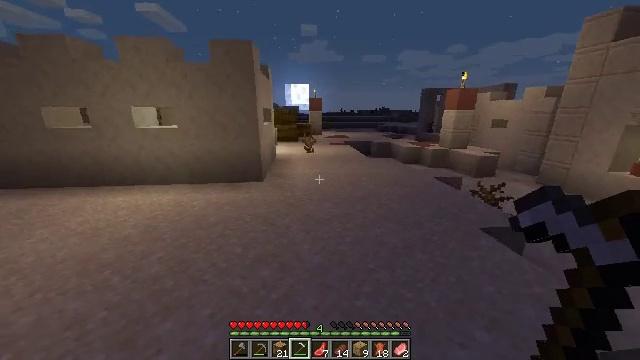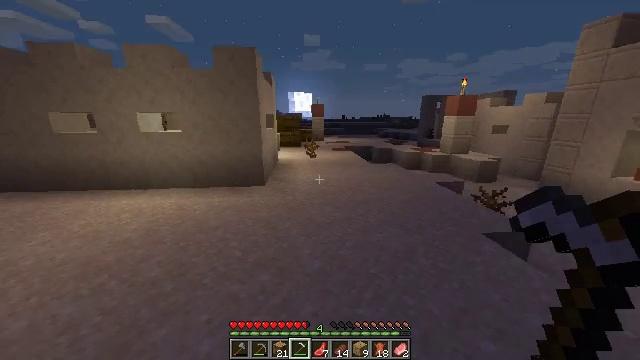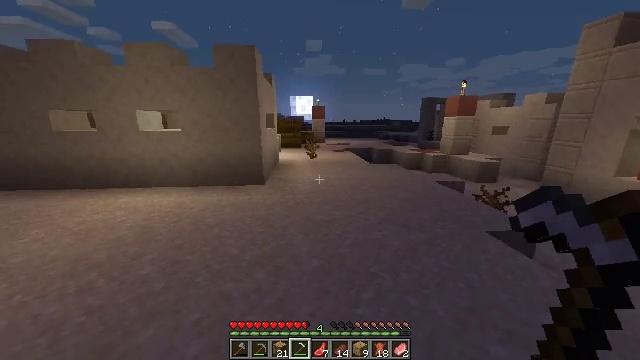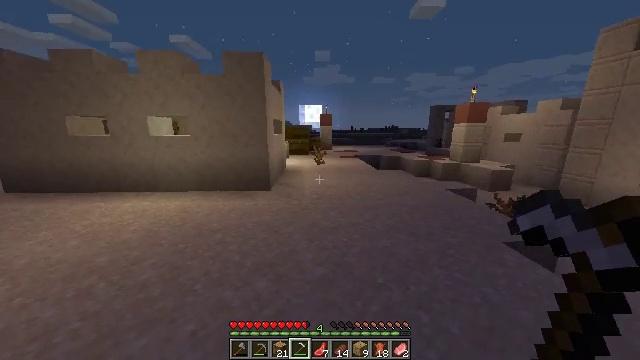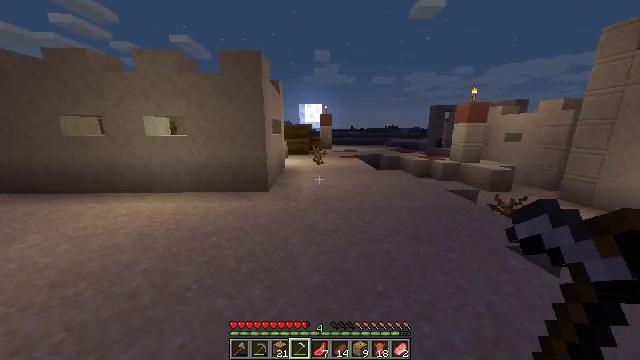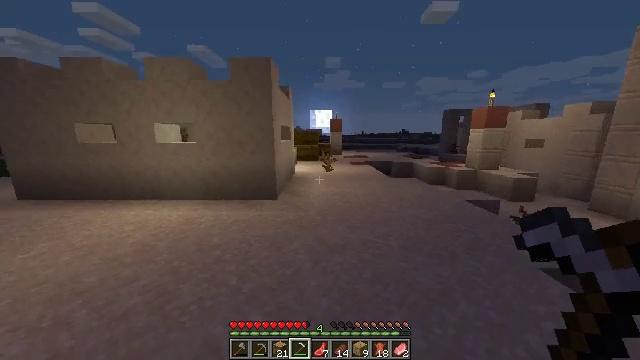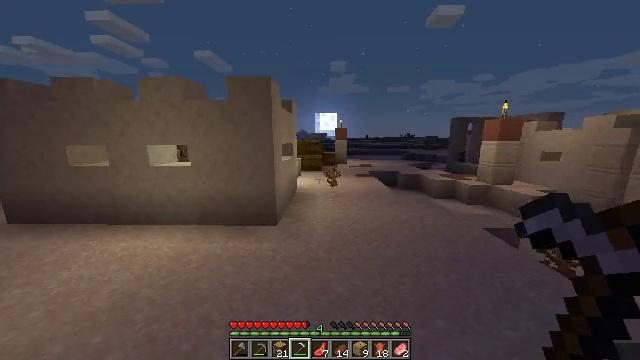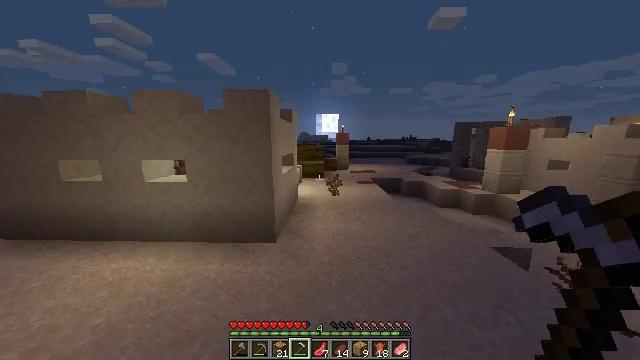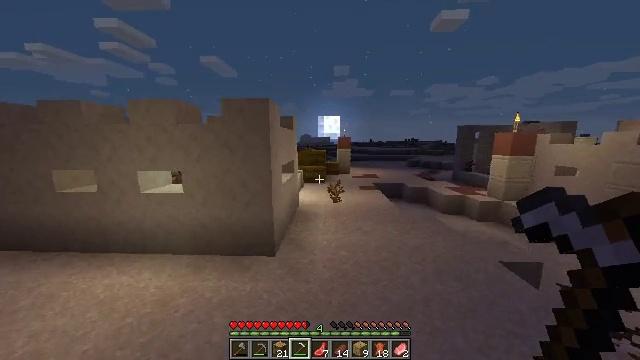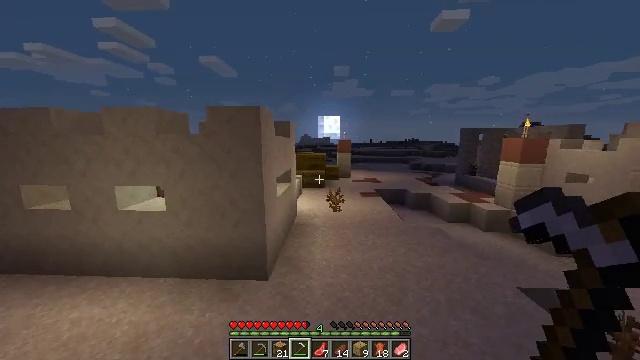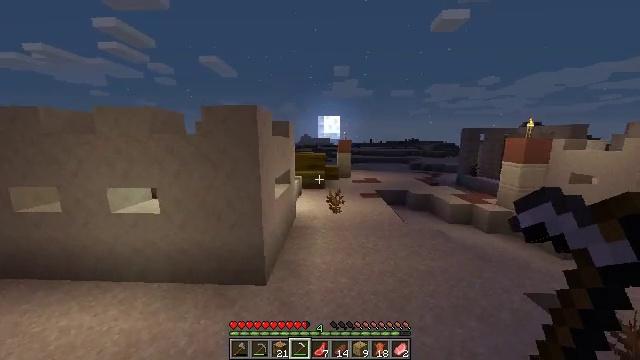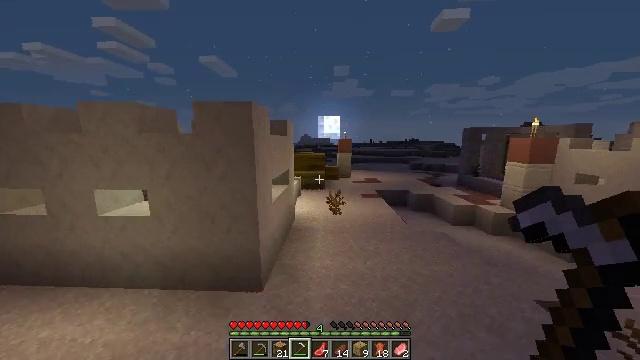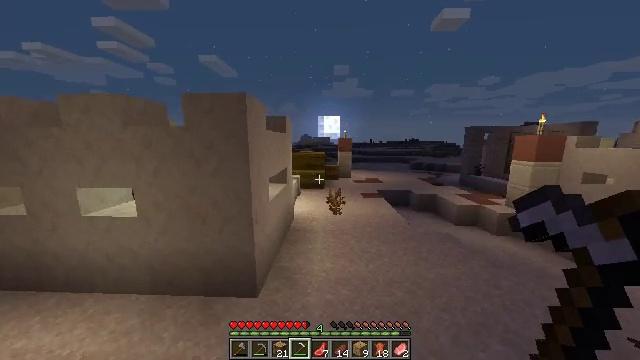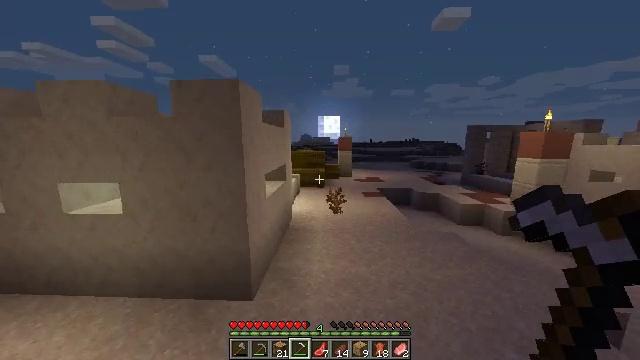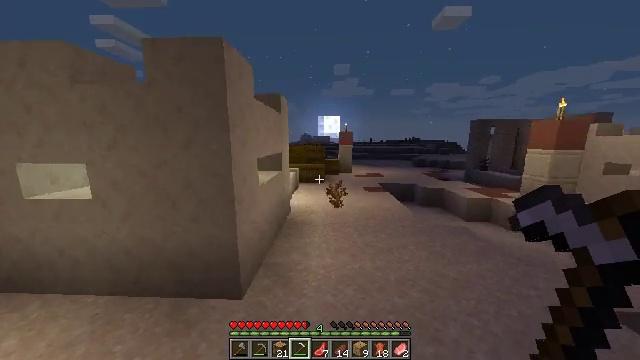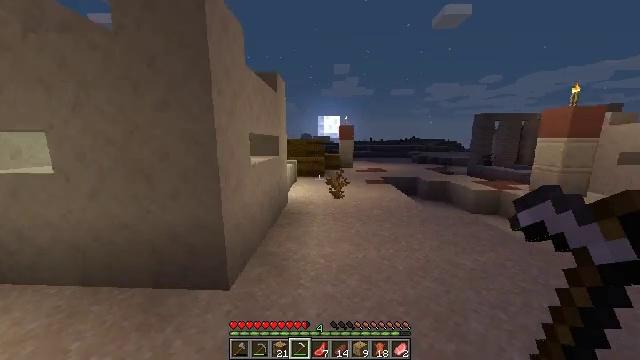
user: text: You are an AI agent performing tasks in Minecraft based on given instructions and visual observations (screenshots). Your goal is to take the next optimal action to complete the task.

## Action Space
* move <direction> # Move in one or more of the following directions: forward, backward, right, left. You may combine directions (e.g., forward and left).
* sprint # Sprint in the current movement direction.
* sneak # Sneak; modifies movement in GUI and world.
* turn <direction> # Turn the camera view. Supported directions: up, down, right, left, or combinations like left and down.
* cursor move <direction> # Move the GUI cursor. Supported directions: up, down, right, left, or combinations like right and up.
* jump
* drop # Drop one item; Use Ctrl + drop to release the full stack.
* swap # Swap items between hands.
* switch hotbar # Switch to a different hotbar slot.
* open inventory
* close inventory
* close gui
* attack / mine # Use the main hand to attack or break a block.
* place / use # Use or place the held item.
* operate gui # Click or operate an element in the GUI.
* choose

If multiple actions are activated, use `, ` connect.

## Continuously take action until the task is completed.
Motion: motion action
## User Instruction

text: Harvest the cactus plant.
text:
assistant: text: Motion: move forward, sprint, turn up, jump
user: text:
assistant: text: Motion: move forward, sprint, jump
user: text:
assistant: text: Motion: move forward, sprint, turn left and up, jump
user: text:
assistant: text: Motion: move forward, sprint, jump
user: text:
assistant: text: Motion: move forward, sprint, turn left and up, jump
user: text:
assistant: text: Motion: move forward, sprint, turn left, jump
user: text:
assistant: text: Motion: move forward, sprint, jump
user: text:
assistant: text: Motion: move forward, sprint, jump
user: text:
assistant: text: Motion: move forward, sprint, jump
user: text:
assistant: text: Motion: move forward, sprint, jump
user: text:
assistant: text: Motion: move forward, sprint, jump
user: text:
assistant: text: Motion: move forward, sprint, jump
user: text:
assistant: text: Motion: move forward, sprint, jump
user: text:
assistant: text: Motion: move forward, sprint, jump
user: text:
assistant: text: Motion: move forward, sprint, jump
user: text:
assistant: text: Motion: move forward, sprint, jump
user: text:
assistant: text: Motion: move forward, sprint, jump
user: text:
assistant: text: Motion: move forward, sprint, jump
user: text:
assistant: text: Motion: move forward, sprint, jump
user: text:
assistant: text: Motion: move forward, sprint, jump
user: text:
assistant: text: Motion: move forward, sprint, jump
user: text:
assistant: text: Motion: move forward, sprint, jump
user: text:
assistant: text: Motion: move forward, sprint, jump
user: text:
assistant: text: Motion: move forward, sprint, jump
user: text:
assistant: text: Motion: move forward, sprint, jump
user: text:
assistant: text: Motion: move forward, sprint, jump
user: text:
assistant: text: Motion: move forward, sprint, jump
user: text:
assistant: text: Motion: move forward, sprint, turn left and down, jump
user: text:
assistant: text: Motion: move forward, sprint, turn left and down, jump
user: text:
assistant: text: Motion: move forward and move right, sprint, turn left, jump